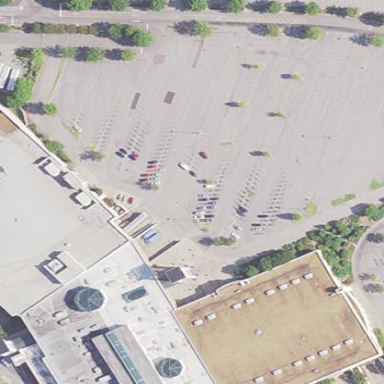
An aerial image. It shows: Department store building.